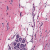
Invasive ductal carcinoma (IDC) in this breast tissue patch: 1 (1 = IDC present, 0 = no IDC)